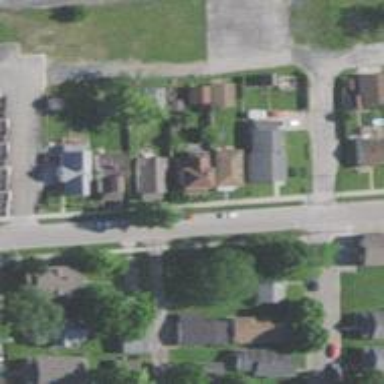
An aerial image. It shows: Alleyway designated as service road.